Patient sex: F
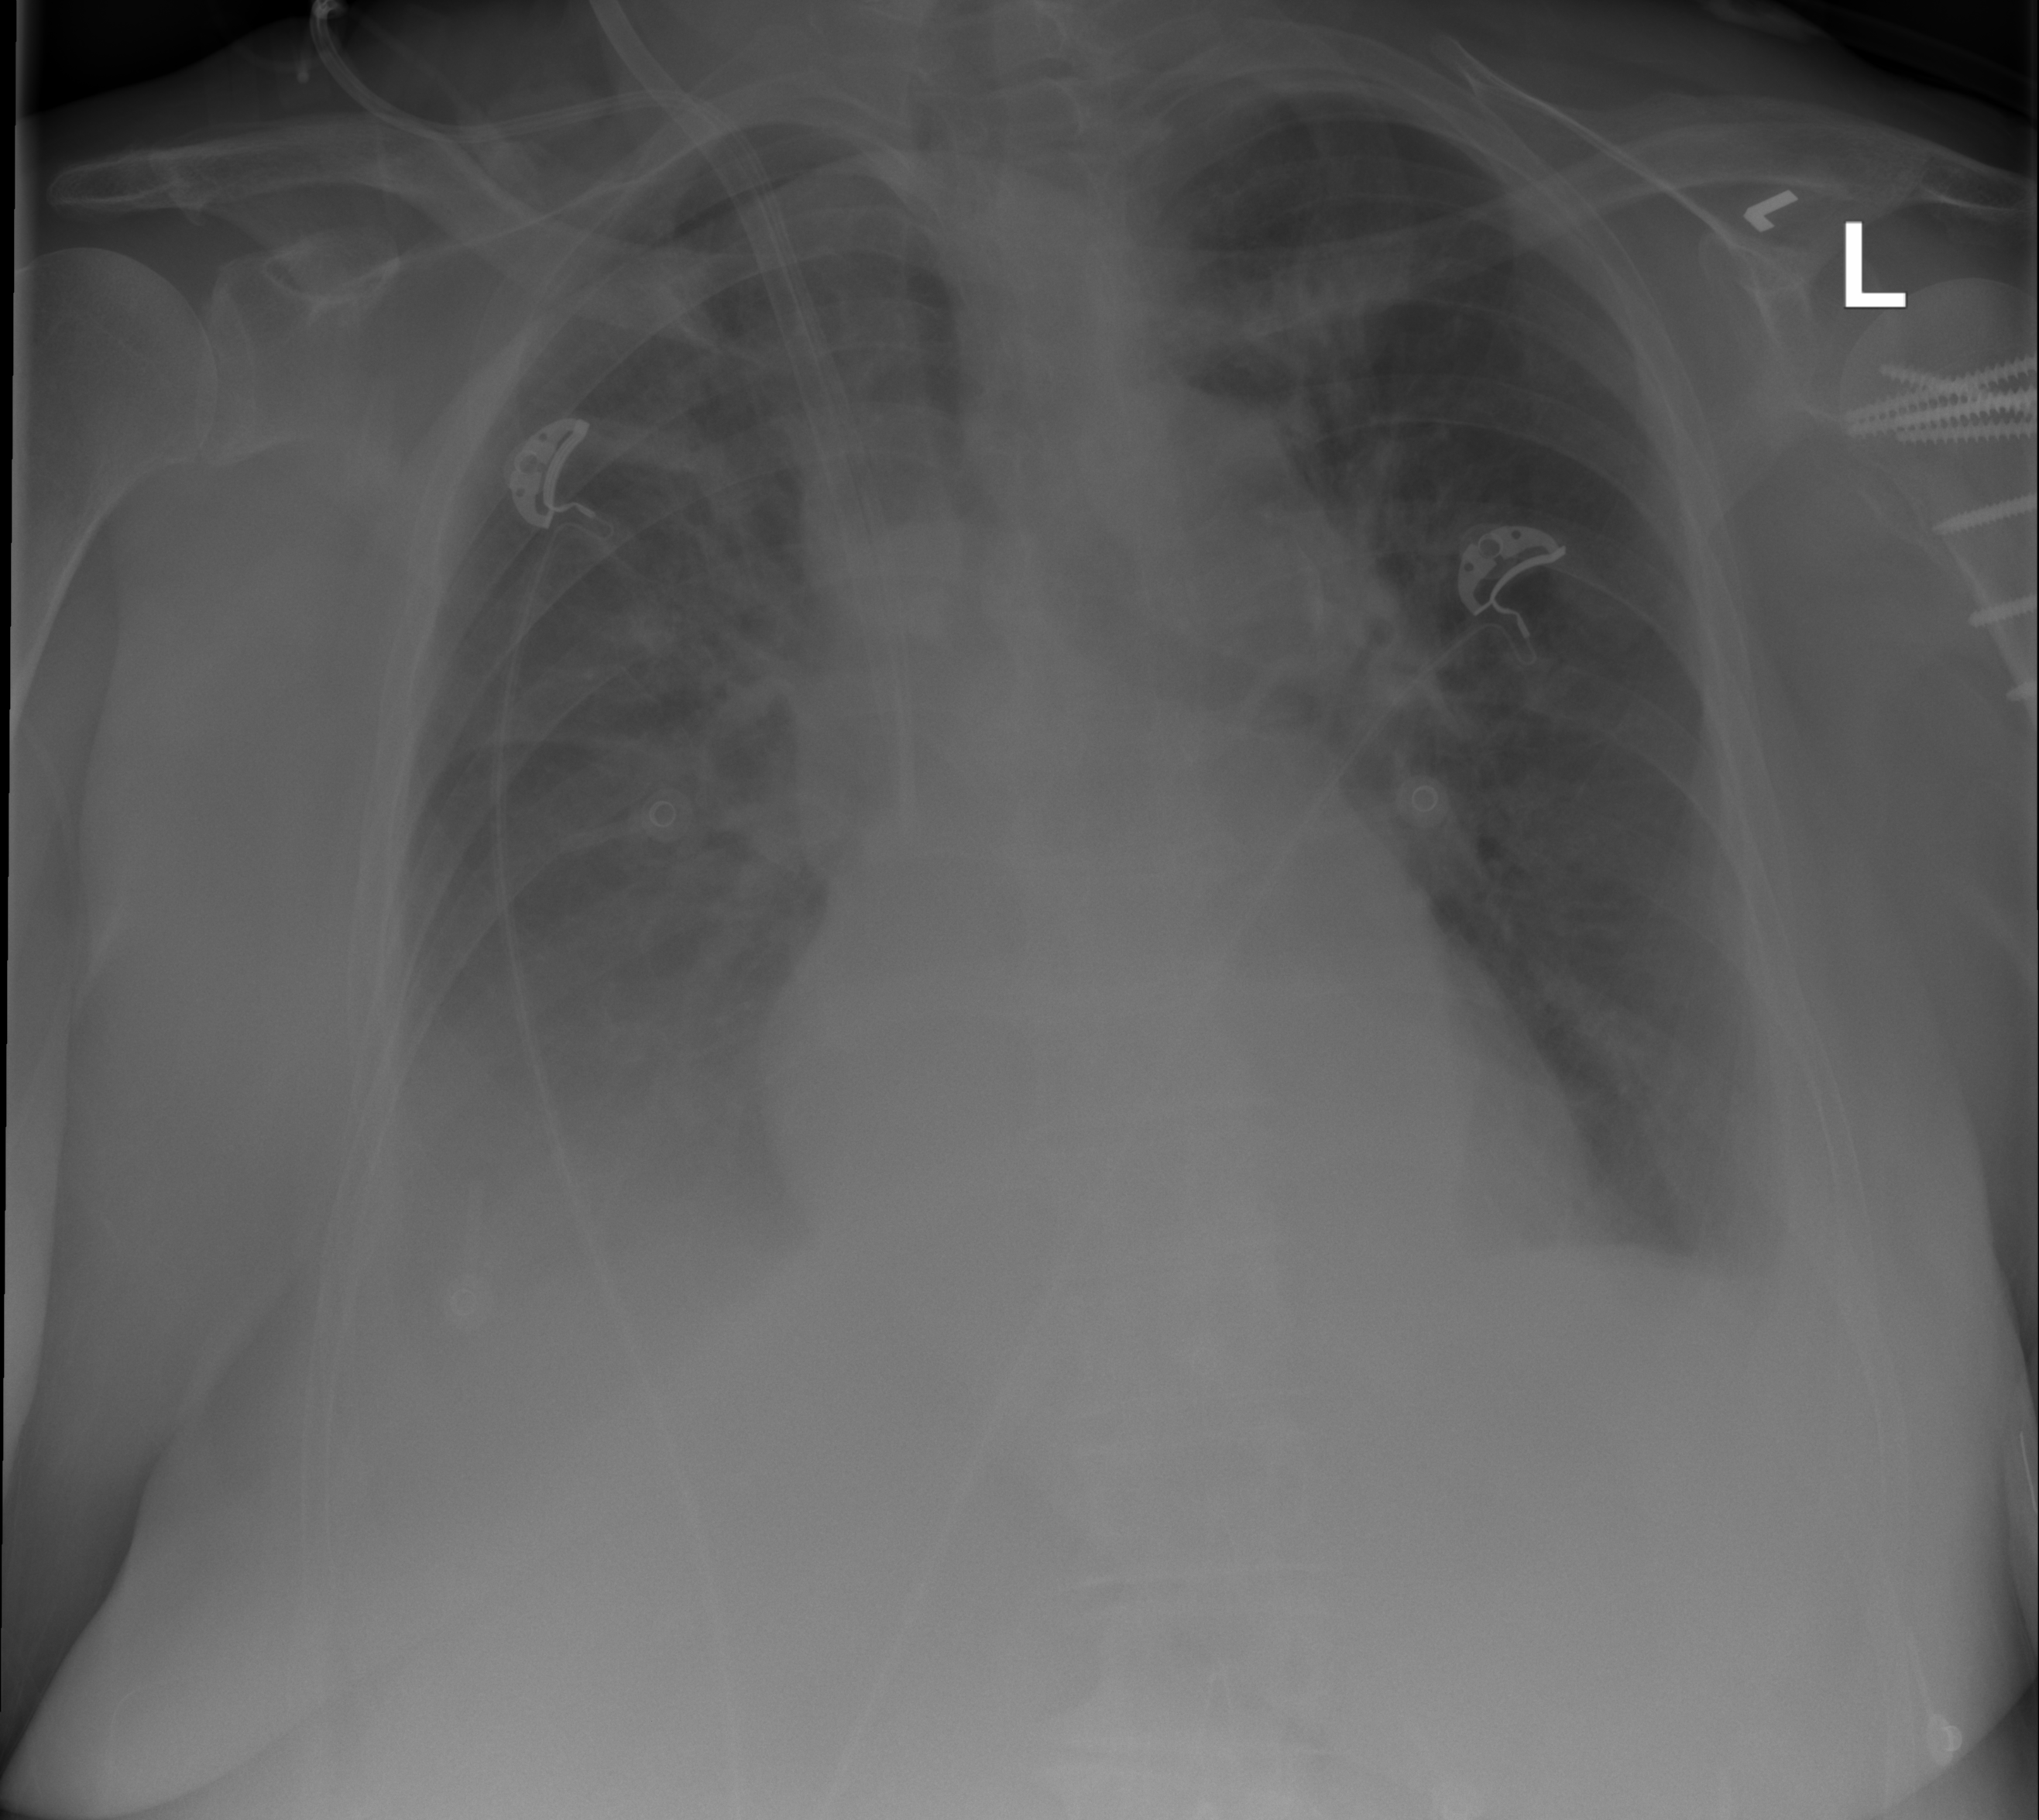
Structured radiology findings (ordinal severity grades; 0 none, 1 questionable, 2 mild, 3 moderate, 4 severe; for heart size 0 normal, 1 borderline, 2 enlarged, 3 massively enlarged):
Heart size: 0
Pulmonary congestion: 0
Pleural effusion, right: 2
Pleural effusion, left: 1
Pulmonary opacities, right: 1
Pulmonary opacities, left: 0
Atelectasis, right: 2
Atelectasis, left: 1